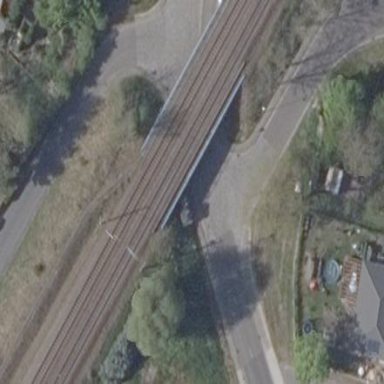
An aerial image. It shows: Bridge that is part of the railway land use.